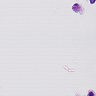
Metastatic tissue present: no